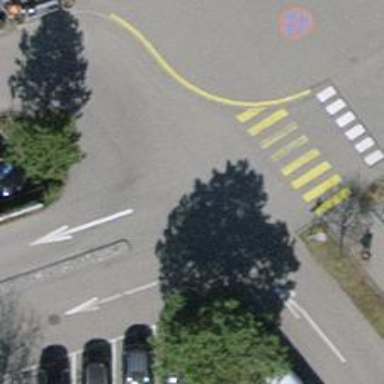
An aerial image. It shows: Uncontrolled zebra crossing.